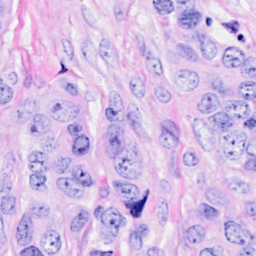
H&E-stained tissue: Breast